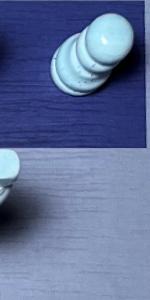
Label: Empty